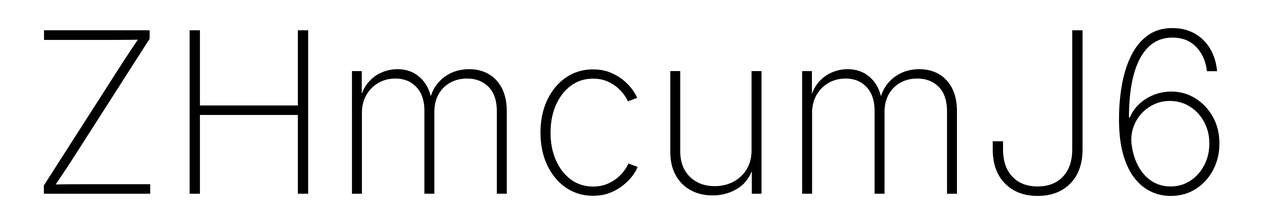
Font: Inter_ExtraLight